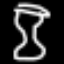
Label: hourglass